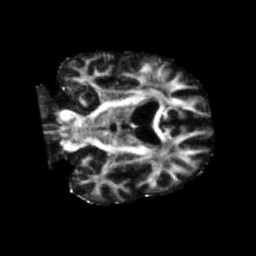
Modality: FA
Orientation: coronal
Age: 68
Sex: male
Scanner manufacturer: siemens
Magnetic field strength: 3 T
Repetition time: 5.47 s
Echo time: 0.0854 s